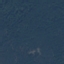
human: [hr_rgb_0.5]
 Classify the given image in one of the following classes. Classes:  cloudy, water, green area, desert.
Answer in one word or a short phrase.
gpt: green area